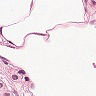
Metastatic tissue present: no